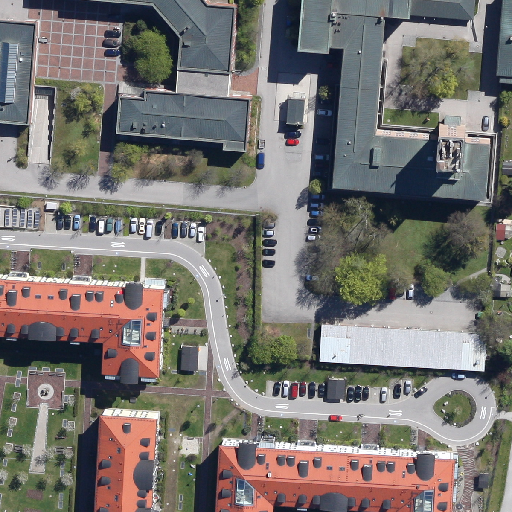
Referring expression: sidewalk along with tree